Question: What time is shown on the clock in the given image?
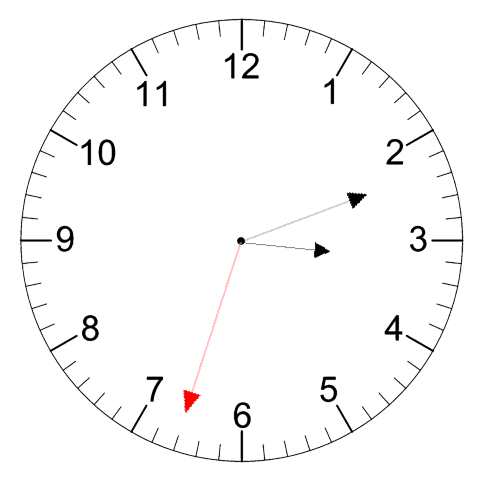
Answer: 03:11:33